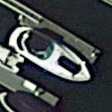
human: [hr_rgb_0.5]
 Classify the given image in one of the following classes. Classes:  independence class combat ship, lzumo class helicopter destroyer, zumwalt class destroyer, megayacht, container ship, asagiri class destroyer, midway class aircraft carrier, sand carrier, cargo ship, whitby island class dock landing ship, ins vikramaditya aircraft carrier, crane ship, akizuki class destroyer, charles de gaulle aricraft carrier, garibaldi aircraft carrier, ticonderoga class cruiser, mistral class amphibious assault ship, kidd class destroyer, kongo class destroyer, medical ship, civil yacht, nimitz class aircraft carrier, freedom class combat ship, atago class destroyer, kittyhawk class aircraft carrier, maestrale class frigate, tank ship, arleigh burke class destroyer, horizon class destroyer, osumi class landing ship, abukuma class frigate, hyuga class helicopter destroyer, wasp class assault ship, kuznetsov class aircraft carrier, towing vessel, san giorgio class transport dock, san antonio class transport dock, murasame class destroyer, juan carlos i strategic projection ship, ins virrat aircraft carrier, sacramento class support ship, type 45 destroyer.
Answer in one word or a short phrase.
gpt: Civil yacht